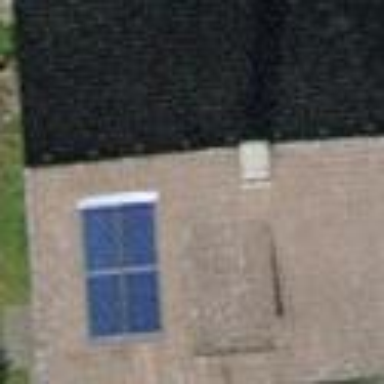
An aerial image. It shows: Detached building with gabled roof.